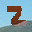
Label: 2